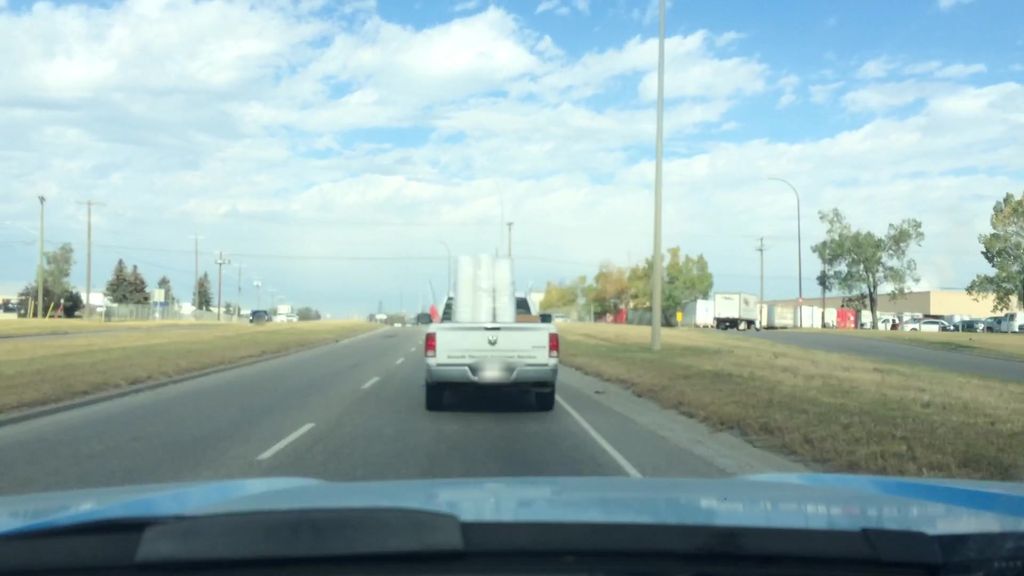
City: calgary